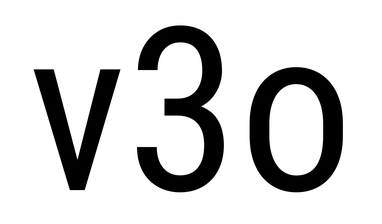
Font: Roboto_Condensed_Regular